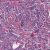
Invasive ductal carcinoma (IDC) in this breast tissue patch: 1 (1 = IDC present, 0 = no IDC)